Aerial crown-view tile of a tropical tree (Barro Colorado Island, Panama), acquired 20250818:
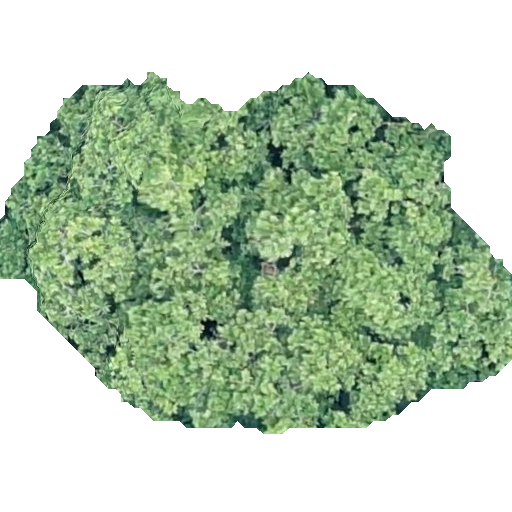
Species: Anacardium excelsum
GBIF accepted scientific name: Anacardium excelsum
Crown area: 199.414 m²